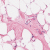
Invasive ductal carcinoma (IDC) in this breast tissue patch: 0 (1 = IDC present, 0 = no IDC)